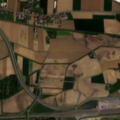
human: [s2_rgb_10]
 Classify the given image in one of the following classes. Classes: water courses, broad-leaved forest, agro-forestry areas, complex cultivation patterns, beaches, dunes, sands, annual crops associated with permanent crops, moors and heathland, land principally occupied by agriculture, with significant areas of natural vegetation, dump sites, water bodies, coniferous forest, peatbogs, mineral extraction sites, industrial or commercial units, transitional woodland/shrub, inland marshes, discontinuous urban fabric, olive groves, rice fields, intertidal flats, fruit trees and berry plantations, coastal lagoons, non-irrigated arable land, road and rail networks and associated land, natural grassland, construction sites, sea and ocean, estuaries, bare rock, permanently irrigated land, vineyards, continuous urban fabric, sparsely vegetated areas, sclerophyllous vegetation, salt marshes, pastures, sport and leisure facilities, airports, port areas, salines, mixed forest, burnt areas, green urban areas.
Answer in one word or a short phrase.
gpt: discontinuous urban fabric, non-irrigated arable land, broad-leaved forest